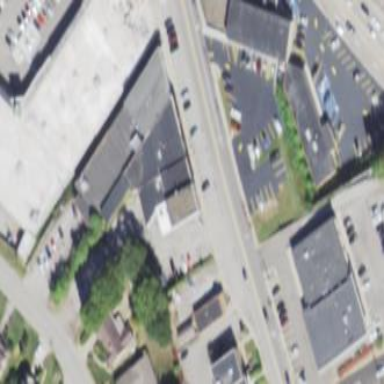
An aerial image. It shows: Commercial building.